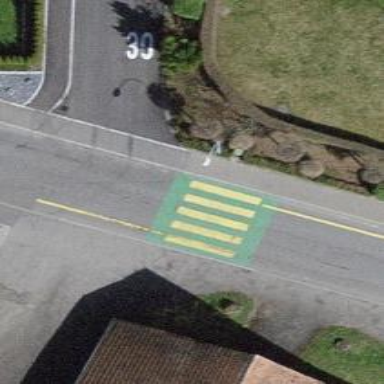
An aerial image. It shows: Zebra crossing on footway.